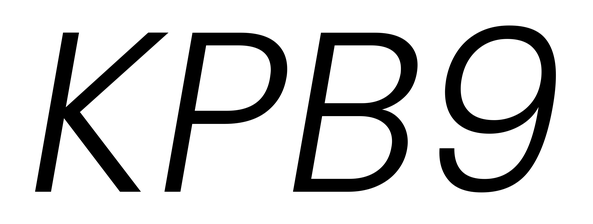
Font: Poppins-LightItalic